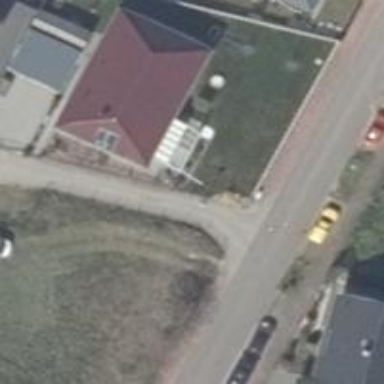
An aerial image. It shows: Building with hipped roof.